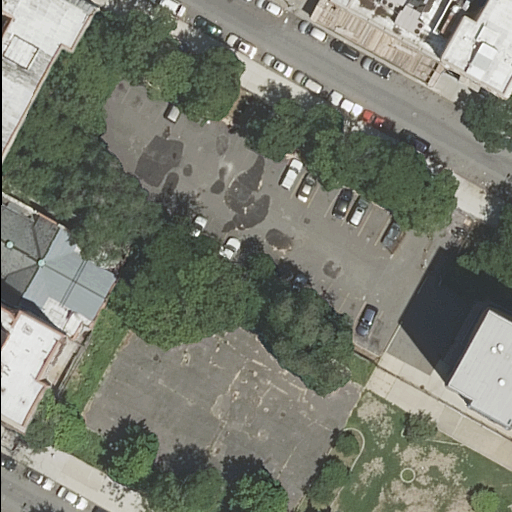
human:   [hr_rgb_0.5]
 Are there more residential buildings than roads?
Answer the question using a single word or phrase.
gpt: yes

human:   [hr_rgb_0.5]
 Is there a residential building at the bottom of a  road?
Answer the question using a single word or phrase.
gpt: yes

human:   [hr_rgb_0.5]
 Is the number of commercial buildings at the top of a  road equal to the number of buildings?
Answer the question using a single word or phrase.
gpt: no

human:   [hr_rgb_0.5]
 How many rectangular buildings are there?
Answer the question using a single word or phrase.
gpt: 3

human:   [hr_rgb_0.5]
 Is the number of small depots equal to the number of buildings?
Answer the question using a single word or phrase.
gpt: no

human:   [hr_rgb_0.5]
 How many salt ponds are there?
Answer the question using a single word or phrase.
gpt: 0

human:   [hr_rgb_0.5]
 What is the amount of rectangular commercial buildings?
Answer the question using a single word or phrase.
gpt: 0

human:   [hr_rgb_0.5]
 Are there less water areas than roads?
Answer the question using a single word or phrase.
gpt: yes

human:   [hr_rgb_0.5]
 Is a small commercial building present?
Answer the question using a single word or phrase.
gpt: no

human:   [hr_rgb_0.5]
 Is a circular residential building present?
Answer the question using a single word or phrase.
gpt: no

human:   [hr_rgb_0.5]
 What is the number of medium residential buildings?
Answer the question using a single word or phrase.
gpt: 3

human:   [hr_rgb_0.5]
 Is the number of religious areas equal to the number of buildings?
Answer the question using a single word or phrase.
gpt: no

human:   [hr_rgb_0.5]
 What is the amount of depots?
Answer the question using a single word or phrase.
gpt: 0

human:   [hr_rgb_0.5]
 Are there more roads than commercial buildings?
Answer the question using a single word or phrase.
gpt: yes

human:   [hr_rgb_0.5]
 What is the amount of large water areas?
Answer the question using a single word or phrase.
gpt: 0

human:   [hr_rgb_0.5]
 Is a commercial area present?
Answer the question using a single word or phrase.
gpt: no

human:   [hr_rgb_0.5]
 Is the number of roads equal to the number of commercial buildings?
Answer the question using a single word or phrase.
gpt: no

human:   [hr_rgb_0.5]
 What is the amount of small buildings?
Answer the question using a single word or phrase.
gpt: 2

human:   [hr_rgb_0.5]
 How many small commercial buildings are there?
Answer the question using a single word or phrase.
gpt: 0

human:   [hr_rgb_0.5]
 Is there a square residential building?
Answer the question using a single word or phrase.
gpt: no

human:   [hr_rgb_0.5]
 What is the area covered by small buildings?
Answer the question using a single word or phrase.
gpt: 103m2

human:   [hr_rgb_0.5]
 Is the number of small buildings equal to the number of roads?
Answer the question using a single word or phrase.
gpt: no

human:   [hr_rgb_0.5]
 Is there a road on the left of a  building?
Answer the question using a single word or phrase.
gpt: yes

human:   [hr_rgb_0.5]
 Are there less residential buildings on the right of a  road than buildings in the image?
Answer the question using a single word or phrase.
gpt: yes

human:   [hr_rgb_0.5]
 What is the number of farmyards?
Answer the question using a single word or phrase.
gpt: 0

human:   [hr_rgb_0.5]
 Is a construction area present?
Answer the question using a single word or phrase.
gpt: no

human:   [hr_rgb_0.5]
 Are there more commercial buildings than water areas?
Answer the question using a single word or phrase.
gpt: no

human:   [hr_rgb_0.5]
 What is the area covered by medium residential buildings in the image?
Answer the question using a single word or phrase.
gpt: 792m2

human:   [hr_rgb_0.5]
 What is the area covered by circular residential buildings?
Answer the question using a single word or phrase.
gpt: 0m2

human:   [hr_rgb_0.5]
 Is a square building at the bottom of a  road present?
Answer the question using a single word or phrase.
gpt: no

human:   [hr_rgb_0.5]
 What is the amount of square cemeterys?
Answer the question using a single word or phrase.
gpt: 0

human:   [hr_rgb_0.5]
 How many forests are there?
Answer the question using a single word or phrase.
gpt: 0

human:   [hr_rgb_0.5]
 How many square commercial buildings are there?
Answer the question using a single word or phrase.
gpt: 0

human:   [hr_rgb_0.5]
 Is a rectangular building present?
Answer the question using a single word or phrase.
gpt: yes

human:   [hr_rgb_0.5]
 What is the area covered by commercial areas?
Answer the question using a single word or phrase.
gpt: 0m2

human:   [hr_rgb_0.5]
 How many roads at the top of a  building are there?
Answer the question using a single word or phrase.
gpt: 2